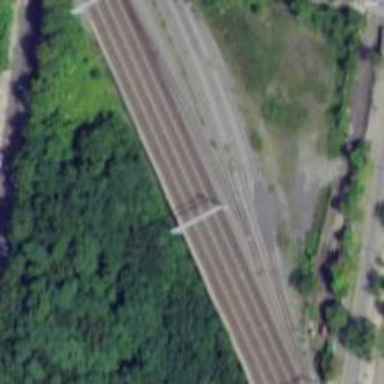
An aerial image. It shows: Railway yard with embankment.